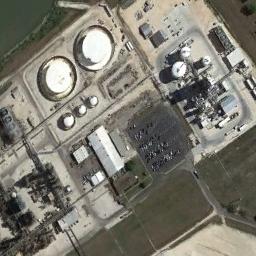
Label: storage_tank